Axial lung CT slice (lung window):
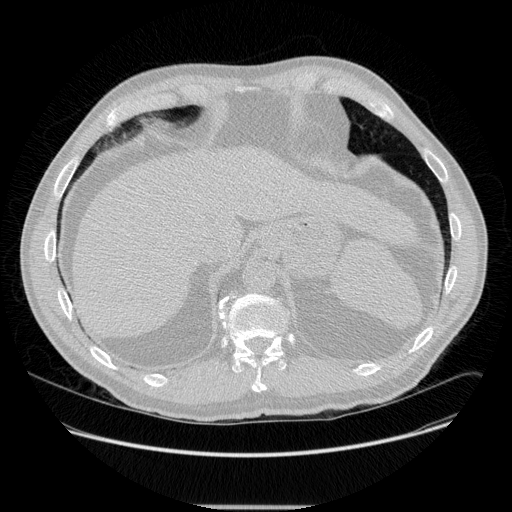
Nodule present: no